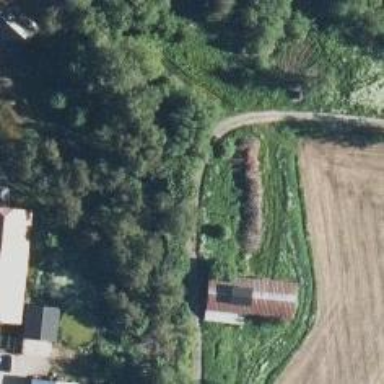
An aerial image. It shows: Driveway.